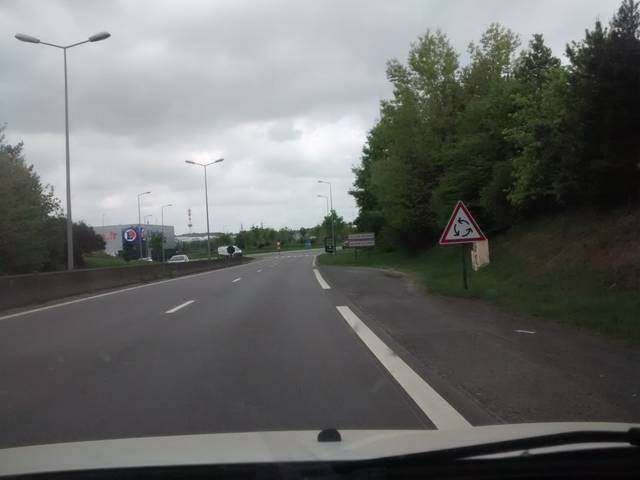
Region: France
Coordinates: 48.106, -1.616